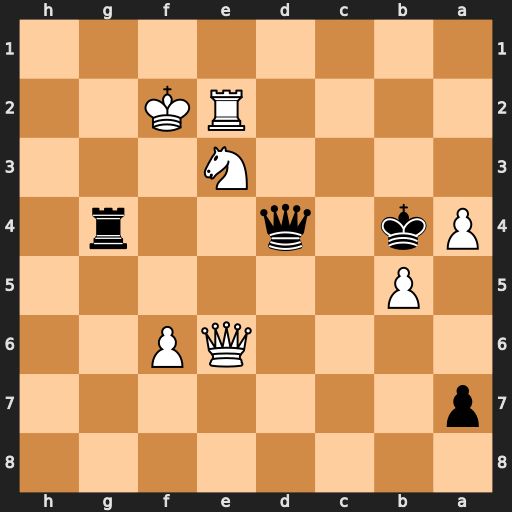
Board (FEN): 8/p7/4QP2/1P6/Pk1q2r1/4N3/4RK2/8
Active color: b
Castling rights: -
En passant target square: -
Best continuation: Qf4+ Ke1 Rg1+ Kd2 Qd4+ Kc2 Qc3#